Interaction volume radius: 5 \u00c5
Interaction volume height: 20 \u00c5
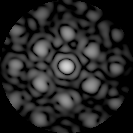
Disorder parameter: 0.4756